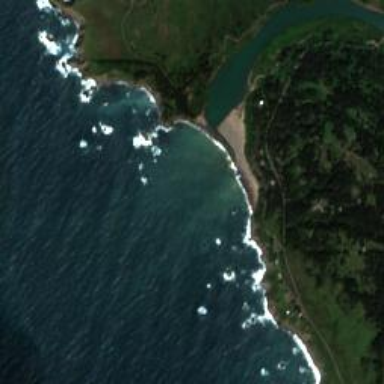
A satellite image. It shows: Picturesque coastline scene.